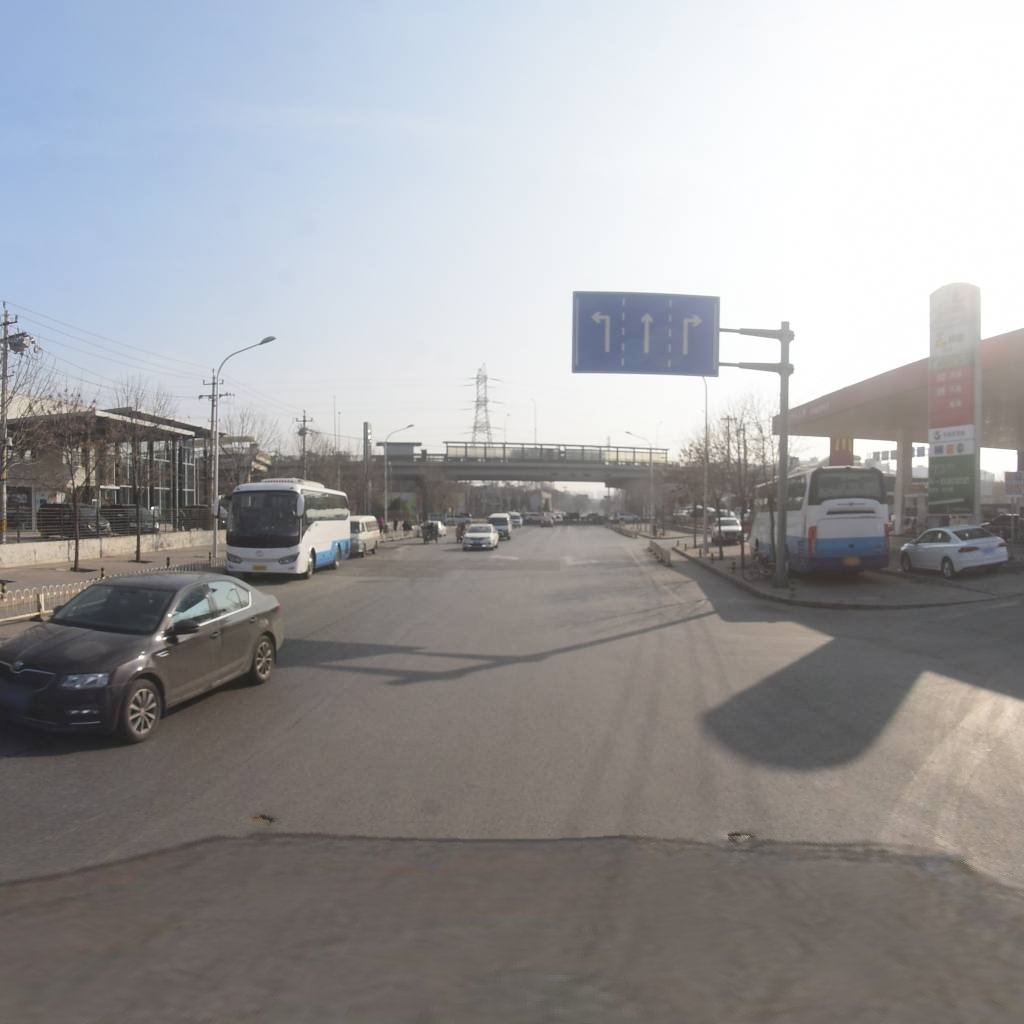
Region: Haidian
Road damage annotations: pothole, pothole, longitudinal crack